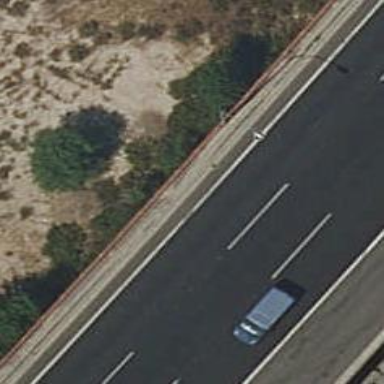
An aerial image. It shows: Bridge over motorway.